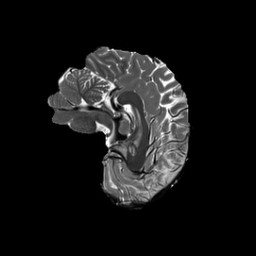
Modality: T2w
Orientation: sagittal
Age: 21
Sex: female
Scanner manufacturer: siemens
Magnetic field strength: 3 T
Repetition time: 3.2 s
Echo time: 0.566 s